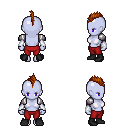
a pixel art fantasy rpg character, female body template, dark elf, purple skin, steel arm armor, red pants, brunette mohawk hairstyle, white cloth bracers, black shoes, four views (front, back, left, right), 2x2 character sprite sheet, small pixel art, hard edges, no anti-aliasing